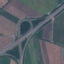
Land use / land cover class: Highway